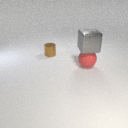
small brown metal cylinder to the left of large red rubber sphere